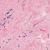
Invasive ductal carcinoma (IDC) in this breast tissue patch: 0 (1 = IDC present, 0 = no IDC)